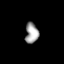
Tissue: lung
Cell type: Epithelial cells
Senescence score: 0.2372
Nuclear area (px): 260
Mean DAPI intensity: 162.527